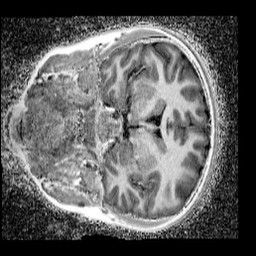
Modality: UNIT1_denoised
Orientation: coronal
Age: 13
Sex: female
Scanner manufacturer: siemens
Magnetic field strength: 3 T
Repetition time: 4 s
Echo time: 0.00299 s